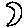
Label: moon